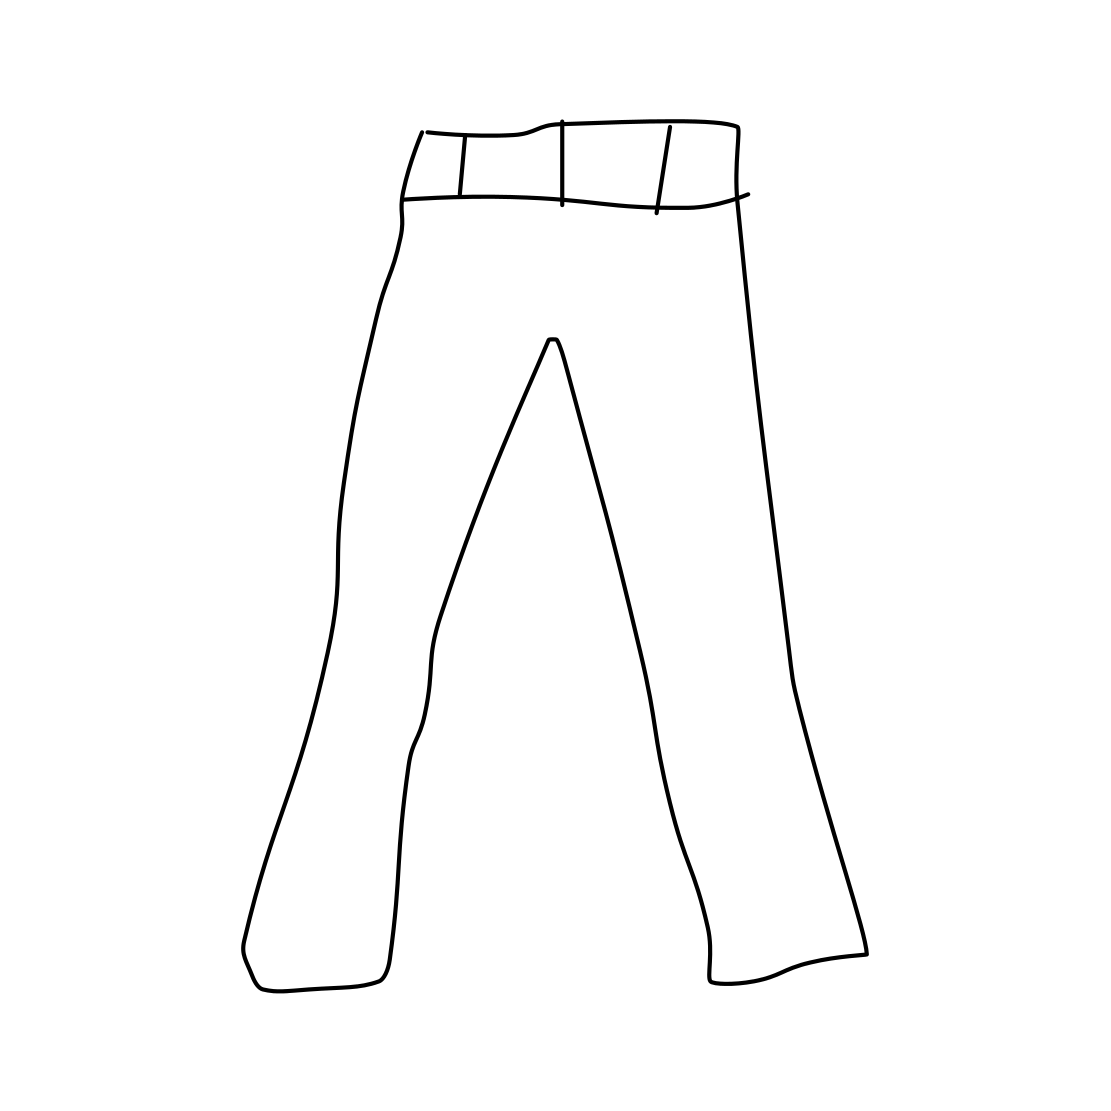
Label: trousers